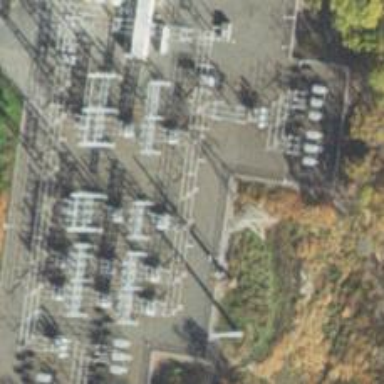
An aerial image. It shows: Switch for power supply.